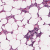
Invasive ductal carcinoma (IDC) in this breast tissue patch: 1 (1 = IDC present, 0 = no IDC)